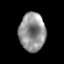
Tissue: prostate
Cell type: T cells
Senescence score: 0.2331
Nuclear area (px): 991
Mean DAPI intensity: 144.175